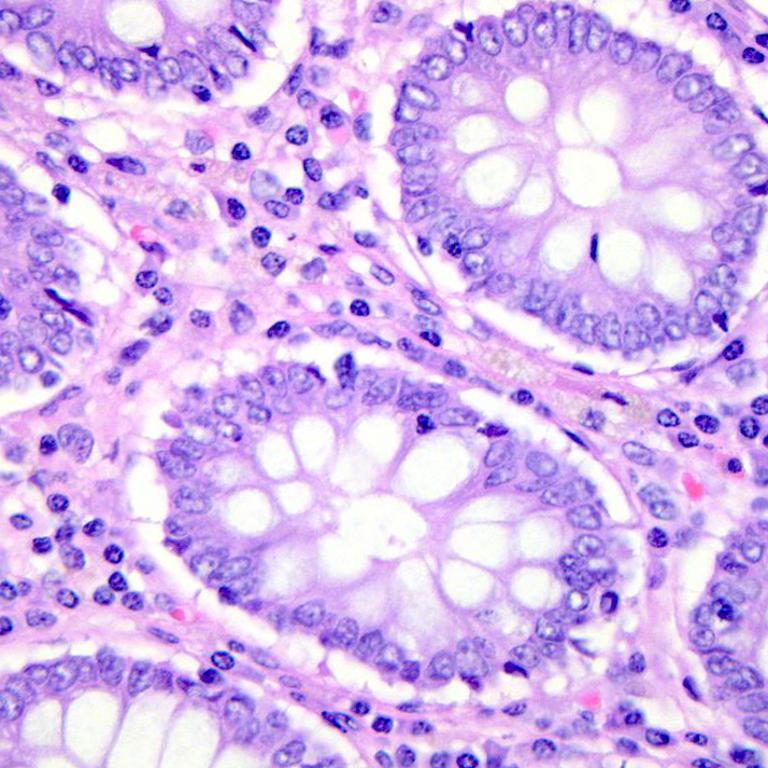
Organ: colon
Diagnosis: benign